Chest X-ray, PA view. Patient: 19 years old, sex M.
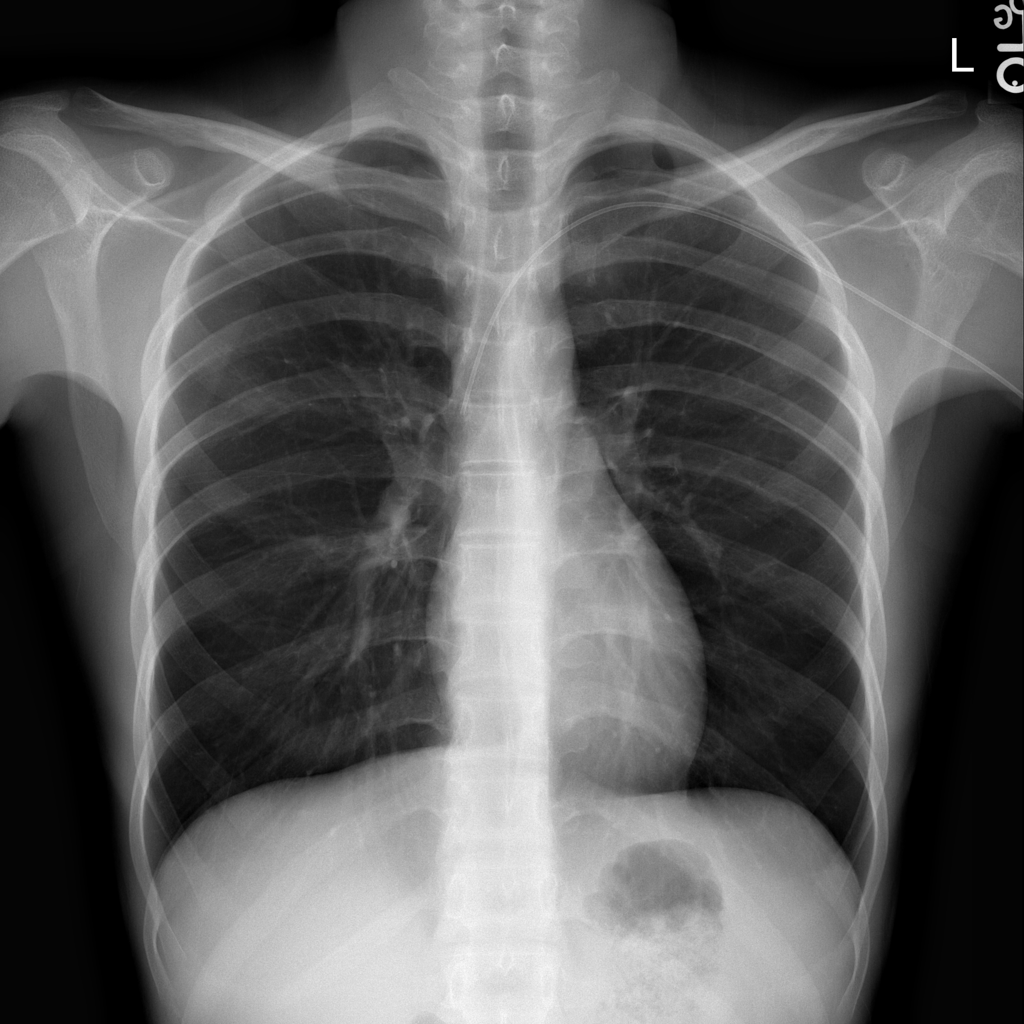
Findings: No Finding